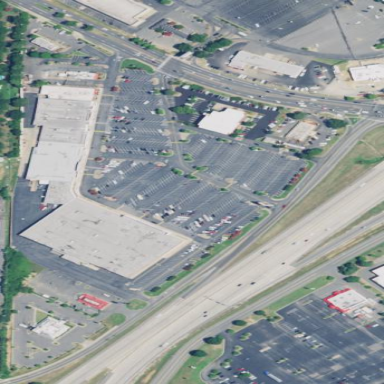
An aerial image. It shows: Retail area.